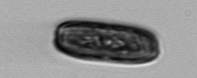
Label: Ephemera